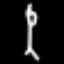
Label: angel